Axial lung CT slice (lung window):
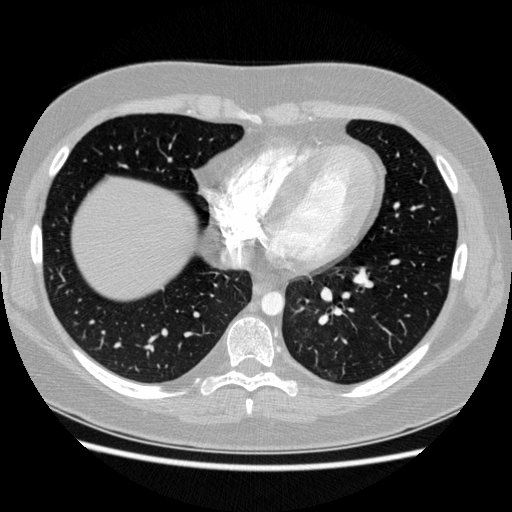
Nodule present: no